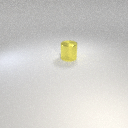
large yellow metal cylinder